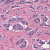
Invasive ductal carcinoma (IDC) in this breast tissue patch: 1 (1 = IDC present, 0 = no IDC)